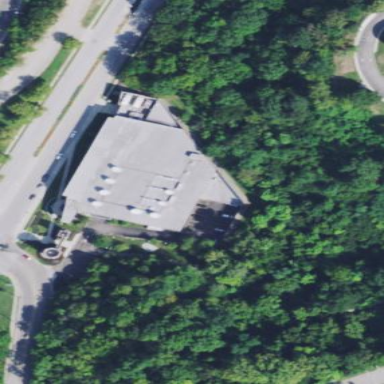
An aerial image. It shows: Office building that also serves as television studio.